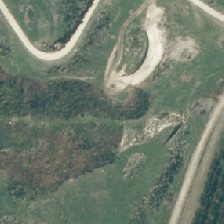
Land cover: high_producing_grassland